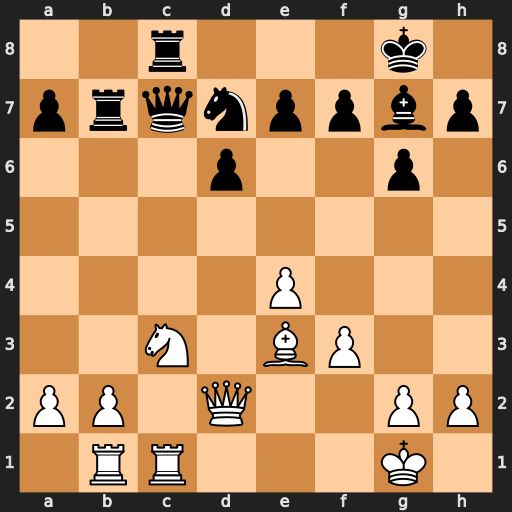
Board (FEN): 2r3k1/prqnppbp/3p2p1/8/4P3/2N1BP2/PP1Q2PP/1RR3K1
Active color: w
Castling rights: -
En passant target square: -
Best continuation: Nd5 Qxc1+ Rxc1 Rxc1+ Qxc1